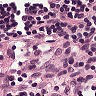
Metastatic tissue present: no